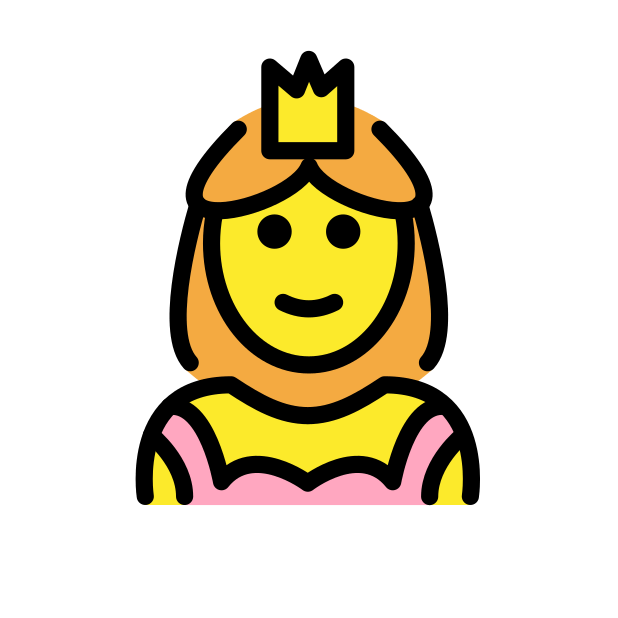
Emoji: 👸
Name: princess
Unicode: 0x1f478